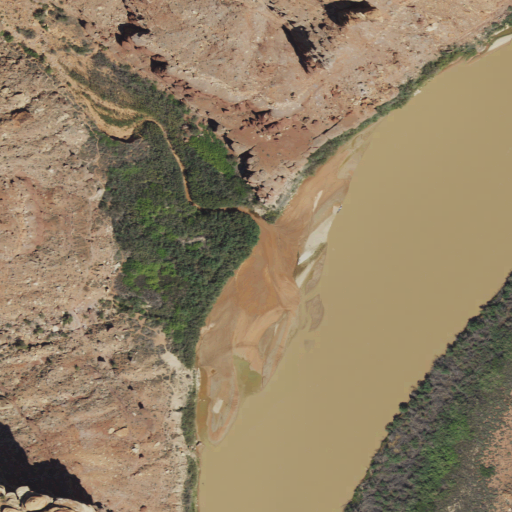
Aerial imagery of valley in Utah named Jasper Canyon containing shrub, open water, woody wetlands, herbaceous wetlands, evergreen forest, grassland, barren land, and open development